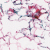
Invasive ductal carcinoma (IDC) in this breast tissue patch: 0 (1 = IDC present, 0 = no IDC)